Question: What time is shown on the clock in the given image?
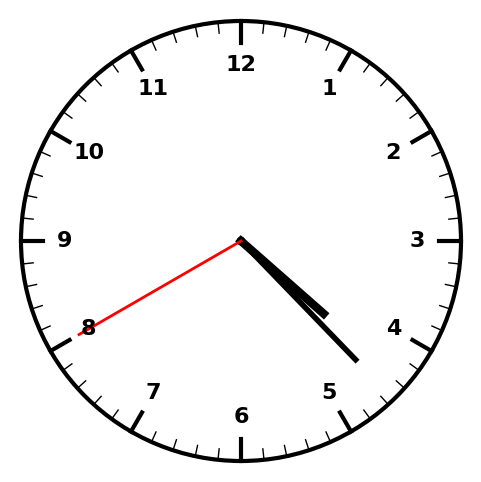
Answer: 04:22:40